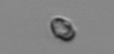
Label: Heterocapsa_rotundata